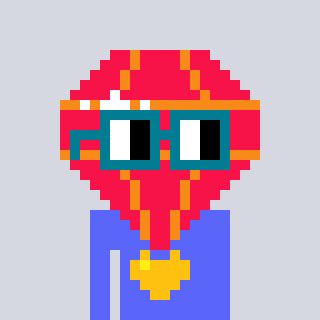
a pixel art character with square dark green glasses, a red diamond-shaped head and a purple-colored body on a cool background